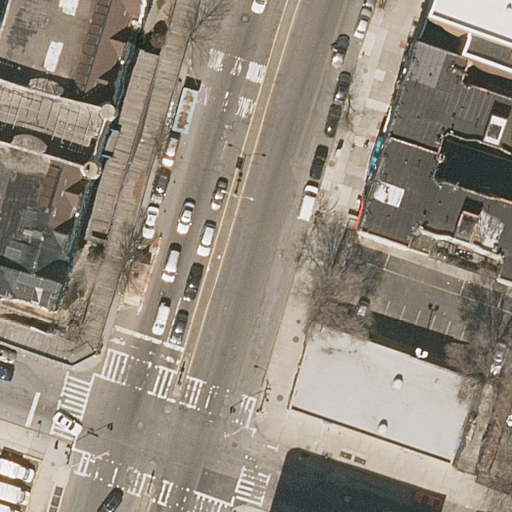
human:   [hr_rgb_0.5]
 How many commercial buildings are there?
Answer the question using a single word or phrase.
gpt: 0

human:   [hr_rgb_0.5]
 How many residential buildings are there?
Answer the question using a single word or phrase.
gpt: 4

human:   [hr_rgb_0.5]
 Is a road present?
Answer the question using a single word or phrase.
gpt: yes

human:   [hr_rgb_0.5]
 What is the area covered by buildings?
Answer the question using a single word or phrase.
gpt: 2462m2

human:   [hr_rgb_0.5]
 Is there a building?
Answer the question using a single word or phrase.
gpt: yes

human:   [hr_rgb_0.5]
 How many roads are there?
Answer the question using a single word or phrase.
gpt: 3

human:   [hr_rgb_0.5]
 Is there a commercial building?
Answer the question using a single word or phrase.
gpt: no

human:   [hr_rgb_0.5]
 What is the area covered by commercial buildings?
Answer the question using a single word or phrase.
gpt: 0m2

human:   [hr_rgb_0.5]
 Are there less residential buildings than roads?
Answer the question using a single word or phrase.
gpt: no

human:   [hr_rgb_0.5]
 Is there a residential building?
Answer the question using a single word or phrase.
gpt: yes

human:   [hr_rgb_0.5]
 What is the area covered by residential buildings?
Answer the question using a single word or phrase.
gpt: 2462m2

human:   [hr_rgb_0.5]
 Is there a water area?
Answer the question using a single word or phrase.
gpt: no

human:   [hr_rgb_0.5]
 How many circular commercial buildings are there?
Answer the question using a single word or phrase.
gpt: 0

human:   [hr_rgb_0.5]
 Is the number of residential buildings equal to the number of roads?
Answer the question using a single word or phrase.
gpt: no

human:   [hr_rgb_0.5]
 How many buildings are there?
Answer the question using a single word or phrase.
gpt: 4

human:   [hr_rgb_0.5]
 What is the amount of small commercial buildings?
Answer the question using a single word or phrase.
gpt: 0

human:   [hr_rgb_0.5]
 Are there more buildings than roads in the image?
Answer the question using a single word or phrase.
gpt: yes

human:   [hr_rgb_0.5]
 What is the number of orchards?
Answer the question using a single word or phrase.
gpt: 0

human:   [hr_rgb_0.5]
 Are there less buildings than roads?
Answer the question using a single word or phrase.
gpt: no

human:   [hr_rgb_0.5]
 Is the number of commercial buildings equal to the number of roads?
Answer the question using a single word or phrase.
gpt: no

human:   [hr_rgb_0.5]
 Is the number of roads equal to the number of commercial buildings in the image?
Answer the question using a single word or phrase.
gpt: no

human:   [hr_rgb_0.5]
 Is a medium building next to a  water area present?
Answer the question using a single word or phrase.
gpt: no

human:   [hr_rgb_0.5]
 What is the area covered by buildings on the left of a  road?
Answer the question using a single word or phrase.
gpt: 0m2

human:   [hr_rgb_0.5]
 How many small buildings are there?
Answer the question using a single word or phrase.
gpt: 0

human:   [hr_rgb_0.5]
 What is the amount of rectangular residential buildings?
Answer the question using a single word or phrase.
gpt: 2

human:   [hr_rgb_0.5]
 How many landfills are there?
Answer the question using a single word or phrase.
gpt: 0

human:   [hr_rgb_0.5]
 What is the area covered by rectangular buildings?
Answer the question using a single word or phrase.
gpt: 1945m2

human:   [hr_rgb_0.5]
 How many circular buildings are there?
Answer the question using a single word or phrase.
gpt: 0

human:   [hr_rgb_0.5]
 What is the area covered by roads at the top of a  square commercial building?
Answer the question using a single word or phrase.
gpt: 0m2

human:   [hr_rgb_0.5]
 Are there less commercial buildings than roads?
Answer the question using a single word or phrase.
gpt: yes

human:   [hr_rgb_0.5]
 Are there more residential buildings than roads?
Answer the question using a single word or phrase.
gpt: yes

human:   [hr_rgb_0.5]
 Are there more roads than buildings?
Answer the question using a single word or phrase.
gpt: no

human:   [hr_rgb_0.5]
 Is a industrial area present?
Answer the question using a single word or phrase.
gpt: no

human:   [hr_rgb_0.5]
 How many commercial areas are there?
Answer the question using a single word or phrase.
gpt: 0

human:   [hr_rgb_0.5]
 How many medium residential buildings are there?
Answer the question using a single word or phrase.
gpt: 2

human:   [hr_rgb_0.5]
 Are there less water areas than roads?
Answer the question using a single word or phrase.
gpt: yes

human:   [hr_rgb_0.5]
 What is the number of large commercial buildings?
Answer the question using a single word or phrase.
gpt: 0

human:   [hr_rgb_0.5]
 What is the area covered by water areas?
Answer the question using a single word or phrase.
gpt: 0m2

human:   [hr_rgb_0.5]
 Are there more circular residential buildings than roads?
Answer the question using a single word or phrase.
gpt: no

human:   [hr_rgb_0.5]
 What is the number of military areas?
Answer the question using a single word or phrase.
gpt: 0

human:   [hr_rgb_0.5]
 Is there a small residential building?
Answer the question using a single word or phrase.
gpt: no

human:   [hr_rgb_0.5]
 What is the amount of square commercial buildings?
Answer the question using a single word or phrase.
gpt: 0

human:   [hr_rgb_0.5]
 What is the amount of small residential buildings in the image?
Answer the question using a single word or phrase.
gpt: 0

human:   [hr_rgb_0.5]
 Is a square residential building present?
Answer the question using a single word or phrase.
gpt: no

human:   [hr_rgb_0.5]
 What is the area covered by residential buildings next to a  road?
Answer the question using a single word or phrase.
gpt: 2462m2

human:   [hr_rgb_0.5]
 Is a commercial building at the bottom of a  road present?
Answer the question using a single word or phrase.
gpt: no

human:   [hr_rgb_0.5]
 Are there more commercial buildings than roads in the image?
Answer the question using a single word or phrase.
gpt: no

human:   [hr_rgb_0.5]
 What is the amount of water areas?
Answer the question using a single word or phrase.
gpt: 0

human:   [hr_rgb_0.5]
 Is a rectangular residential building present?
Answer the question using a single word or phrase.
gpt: yes

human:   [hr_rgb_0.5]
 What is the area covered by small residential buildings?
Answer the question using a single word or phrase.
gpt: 0m2

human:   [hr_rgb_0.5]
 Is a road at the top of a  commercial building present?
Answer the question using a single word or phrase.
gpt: no

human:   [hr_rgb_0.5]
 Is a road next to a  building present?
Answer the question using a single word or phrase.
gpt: yes

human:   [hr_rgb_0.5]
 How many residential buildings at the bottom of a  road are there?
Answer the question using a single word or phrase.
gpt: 1

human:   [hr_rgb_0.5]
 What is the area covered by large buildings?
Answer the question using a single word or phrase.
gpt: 1945m2

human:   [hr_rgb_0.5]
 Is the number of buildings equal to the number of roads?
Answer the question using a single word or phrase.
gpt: no

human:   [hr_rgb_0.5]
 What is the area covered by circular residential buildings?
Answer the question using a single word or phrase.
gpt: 0m2

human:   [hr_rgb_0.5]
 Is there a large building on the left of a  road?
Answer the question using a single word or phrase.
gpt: no

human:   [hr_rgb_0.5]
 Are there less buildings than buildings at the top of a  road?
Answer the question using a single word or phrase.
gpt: no

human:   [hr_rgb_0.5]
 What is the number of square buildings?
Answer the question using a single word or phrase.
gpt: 0

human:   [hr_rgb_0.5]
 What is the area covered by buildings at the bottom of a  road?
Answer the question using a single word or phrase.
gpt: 612m2

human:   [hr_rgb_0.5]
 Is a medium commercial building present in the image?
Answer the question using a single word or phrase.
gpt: no

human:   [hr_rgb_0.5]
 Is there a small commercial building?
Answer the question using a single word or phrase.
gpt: no

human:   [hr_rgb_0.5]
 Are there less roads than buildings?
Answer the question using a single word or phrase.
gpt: yes

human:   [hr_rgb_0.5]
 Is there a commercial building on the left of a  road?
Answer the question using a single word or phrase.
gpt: no